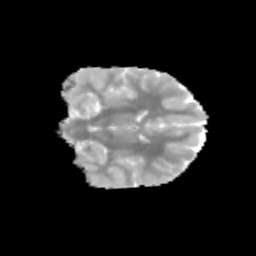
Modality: MD
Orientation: coronal
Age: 11
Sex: female
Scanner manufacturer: siemens
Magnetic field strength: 3 T
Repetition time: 3.8 s
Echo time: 0.07 s